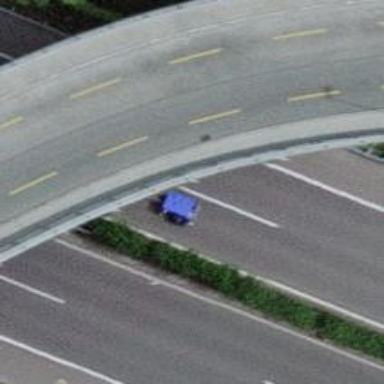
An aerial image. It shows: Residential road with asphalt surface. There is bridge with designated cycle lane.